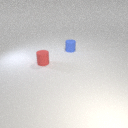
small blue rubber cylinder to the right of small red rubber cylinder